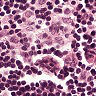
Metastatic tissue present: no